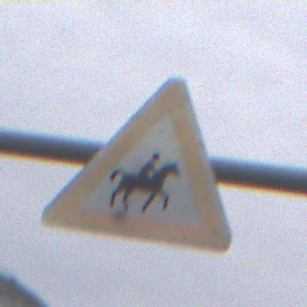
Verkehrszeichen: ReiterLinks
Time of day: Midday
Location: Outdoor (Suburban)
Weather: Overcast
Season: NotSpecified
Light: Natural